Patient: sex M, age 46
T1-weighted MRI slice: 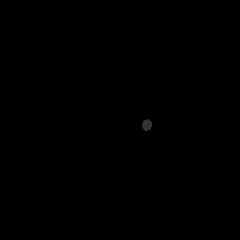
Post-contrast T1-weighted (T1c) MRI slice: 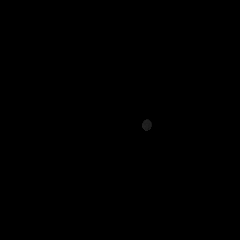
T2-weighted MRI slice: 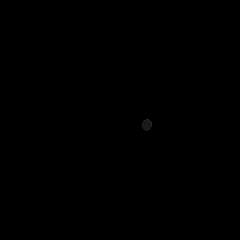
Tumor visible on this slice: no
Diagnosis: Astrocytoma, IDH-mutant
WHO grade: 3